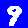
Digit: 9